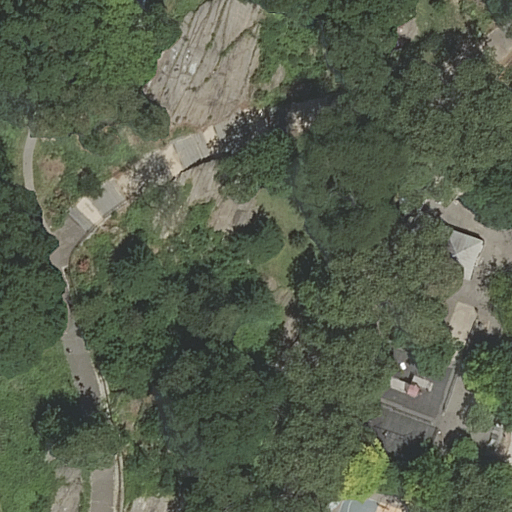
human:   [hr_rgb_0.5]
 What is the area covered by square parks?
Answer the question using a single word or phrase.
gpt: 0m2

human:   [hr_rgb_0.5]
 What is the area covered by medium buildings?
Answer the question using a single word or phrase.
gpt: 0m2

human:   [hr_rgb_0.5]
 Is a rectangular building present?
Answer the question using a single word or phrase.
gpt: yes

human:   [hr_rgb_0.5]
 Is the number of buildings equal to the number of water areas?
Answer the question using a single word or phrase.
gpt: no

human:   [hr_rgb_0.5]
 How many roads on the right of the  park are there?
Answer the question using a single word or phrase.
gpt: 2

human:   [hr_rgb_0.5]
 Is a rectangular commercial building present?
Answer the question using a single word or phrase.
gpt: no

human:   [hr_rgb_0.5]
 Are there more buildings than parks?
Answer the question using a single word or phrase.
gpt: no

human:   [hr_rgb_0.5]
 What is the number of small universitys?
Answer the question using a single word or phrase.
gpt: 1

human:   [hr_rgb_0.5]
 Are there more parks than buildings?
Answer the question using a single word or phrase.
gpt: no

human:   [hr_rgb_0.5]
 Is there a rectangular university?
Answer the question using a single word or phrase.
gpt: yes

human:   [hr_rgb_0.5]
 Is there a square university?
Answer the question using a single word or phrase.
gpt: no

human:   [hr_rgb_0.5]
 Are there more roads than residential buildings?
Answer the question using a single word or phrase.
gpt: yes

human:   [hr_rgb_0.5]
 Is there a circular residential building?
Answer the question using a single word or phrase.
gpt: no

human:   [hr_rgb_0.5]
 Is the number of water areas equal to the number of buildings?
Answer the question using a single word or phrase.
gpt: no

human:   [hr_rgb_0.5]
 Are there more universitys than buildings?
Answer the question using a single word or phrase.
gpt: no

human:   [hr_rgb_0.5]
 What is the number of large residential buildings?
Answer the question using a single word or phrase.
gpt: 0

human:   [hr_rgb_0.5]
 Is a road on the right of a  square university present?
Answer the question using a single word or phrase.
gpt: no

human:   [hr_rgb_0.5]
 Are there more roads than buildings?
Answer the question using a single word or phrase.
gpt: yes

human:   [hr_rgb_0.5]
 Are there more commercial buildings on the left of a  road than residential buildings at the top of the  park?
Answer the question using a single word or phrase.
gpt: no

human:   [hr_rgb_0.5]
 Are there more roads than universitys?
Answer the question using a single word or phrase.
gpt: yes

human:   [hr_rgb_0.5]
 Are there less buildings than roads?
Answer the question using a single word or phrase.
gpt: yes

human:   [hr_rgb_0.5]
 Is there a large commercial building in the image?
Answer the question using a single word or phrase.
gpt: no

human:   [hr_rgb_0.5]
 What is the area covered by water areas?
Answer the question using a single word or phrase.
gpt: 0m2

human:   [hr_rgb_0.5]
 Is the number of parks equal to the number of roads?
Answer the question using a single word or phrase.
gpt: no

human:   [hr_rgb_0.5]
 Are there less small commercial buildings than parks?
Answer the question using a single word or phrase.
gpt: yes

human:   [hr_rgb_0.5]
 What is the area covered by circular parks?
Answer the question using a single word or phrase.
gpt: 0m2

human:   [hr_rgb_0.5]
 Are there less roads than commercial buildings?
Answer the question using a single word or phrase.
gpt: no

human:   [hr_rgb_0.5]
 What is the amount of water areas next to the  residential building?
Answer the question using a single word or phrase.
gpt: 0

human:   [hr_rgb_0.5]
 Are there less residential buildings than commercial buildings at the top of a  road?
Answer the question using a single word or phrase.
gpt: no

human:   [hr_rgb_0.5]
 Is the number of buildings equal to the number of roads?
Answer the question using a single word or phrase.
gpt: no

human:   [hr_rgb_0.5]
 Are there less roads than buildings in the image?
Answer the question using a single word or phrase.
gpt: no

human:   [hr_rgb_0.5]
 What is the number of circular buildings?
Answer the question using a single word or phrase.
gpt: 0

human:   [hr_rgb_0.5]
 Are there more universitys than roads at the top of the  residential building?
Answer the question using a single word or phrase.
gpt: no

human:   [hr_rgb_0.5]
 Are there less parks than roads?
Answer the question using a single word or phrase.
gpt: yes

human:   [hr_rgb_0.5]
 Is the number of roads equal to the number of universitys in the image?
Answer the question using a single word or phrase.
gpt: no

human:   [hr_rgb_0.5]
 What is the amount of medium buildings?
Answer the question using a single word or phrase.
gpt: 0